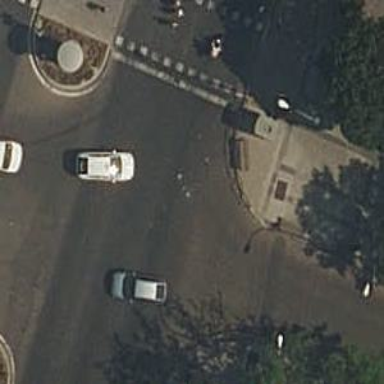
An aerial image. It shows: Road with traffic signals.